【题型】解答题　【知识点】解析几何　【难度】hard
已知椭圆 \(\Gamma: \frac{x^2}{3} + \frac{y^2}{4} = 1\)，点 \(A(\sqrt{3},2)\)，\(B(\sqrt{3},-2)\)，点 \(M\)、\(N\)、\(P\) 是椭圆上的三个动点.

(1) 若 \(\overrightarrow{OP} = \alpha\overrightarrow{OA} + \beta\overrightarrow{OB}\)，求 \(\alpha^2 + \beta^2\) 的值；

(2) 已知 \(k_{OM} \cdot k_{ON} = k_{OA} \cdot k_{OB}\)，若 \(\overrightarrow{OP} = m\overrightarrow{OM} + n\overrightarrow{ON}\)，求 \(m + n\) 的取值范围；

(3) 已知 \(k_{PM} \cdot k_{PN} = k_{OA} \cdot k_{OB}\)，请研究 \(\triangle PMN\) 面积的最大值.
【解答】
【答案】(1) \(\frac{1}{2}\).

(2) \([-\sqrt{2},\sqrt{2}]\)

(3) \(2\sqrt{3}\)

【知识点】根据方程表示椭圆求参数的范围、椭圆中三角形（四边形）的面积、根据韦达定理求参数、求椭圆的切线方程

【分析】(1) 由 \(\overrightarrow{OP} = \alpha\overrightarrow{OA} + \beta\overrightarrow{OB}\)，得到 \(P(\sqrt{3}(\alpha + \beta), 2(\alpha - \beta))\) 代入椭圆方程求解.

(2) 设 \(M(x_1,y_1)\)，\(N(x_2,y_2)\)，由 \(k_{OM} \cdot k_{ON} = -\frac{4}{3}\)，得到 \(\frac{x_1x_2}{3} + \frac{y_1y_2}{4} = 0\)，再由 \(P(mx_1 + nx_2, my_1 + ny_2)\) 代入椭圆方程化简得到 \(m^2 + n^2 = 1\)，再利用基本不等式求解.

(3) 假设直线 \(MN\) 的斜率存在，设直线 \(MN\) 为 \(y = kx + t\)，代入椭圆方程，由 \(k_{PM} \cdot k_{PN} = -\frac{4}{3}\)，结合韦达定理，得到 \(t(t + kx_3 - y_3) = 0\)，由点 \(P\) 与点 \(M\)、\(N\) 不重合，得到 \(t = 0\). 然后求弦长 \(|MN|\) 和点 \(P\) 到直线 \(MN\) 的最大距离即可.

【详解】
(1) 解：因为 \(\overrightarrow{OP} = \alpha\overrightarrow{OA} + \beta\overrightarrow{OB}\)，

所以 \(P(\sqrt{3}(\alpha + \beta), 2(\alpha - \beta))\) 代入椭圆得
\[
(\alpha + \beta)^2 + (\alpha - \beta)^2 = 1,
\]
即 \(\alpha^2 + \beta^2 = \frac{1}{2}\).

(2) 设 \(M(x_1,y_1)\)，\(N(x_2,y_2)\)，由题意可知 \(k_{OM} \cdot k_{ON} = -\frac{4}{3}\)，则
\[
\frac{x_1x_2}{3} + \frac{y_1y_2}{4} = 0.
\]
又有 \(P(mx_1 + nx_2, my_1 + ny_2)\) 代入椭圆得
\[
\frac{(mx_1 + nx_2)^2}{3} + \frac{(my_1 + ny_2)^2}{4} = 1,
\]
化简得
\[
m^2\left(\frac{x_1^2}{3} + \frac{y_1^2}{4}\right) + n^2\left(\frac{x_2^2}{3} + \frac{y_2^2}{4}\right) + 2mn\left(\frac{x_1x_2}{3} + \frac{y_1y_2}{4}\right) = 1,
\]
所以 \(m^2 + n^2 = 1\).

因为 \((m + n)^2 \le 2(m^2 + n^2) = 2\)，所以 \(m + n \in [-\sqrt{2},\sqrt{2}]\).

(3) 如图所示：

假设直线 \(MN\) 的斜率存在，

设直线 \(MN\) 为 \(y = kx + t\)，\(M(x_1,y_1)\)，\(N(x_2,y_2)\)，\(P(x_3,y_3)\).

将 \(y = kx + t\) 代入椭圆得，
\[
(4 + 3k^2)x^2 + 6ktx + 3t^2 - 12 = 0,
\]
\[
\Delta = 48(4 + 3k^2 - t^2) > 0.
\]

由韦达定理得 \(x_1 + x_2 = -\frac{6kt}{4 + 3k^2}\)，\(x_1x_2 = \frac{3t^2 - 4}{4 + 3k^2}\)，则
\[
y_1 + y_2 = \frac{8t}{4 + 3k^2}, \quad y_1y_2 = \frac{4t^2 - 12k^2}{4 + 3k^2}.
\]

由题意可知，\(k_{PM} \cdot k_{PN} = -\frac{4}{3}\)，则
\[
\frac{(x_1 - x_3)(x_2 - x_3)}{3} + \frac{(y_1 - y_3)(y_2 - y_3)}{4} = 0,
\]
化简得
\[
\frac{x_1x_2}{3} - \frac{(x_1 + x_2)x_3}{3} + \frac{y_1y_2}{4} - \frac{(y_1 + y_2)y_3}{4} + 1 = 0.
\]

代入得
\[
(t^2 - 4) + 6tx_3 + (t^2 - 3k^2) - 2ty_3 + (4 + 3k^2) = 0,
\]
得 \(t(t + kx_3 - y_3) = 0\)，因为点 \(P\) 与点 \(M\)、\(N\) 不重合，所以 \(t = 0\).

所以
\[
|MN| = \sqrt{1 + k^2}|x_1 - x_2| = \sqrt{1 + k^2} \cdot \frac{4\sqrt{3}}{\sqrt{4 + 3k^2}},
\]

下面求点 \(P\) 到直线 \(MN\) 的最大距离:

设平行于直线 \(MN\) 的椭圆切线 \(l: y = kx + s\)，

将 \(y = kx + s\) 代入椭圆得 \((4 + 3k^2)x^2 + 6ksx + 3s^2 - 12 = 0\)，\(\Delta = 48(4 + 3k^2 - s^2) = 0\)，

即 \(|s| = \sqrt{4 + 3k^2}\)，切线 \(l\) 到直线 \(MN\) 的距离为
\[
\frac{|s|}{\sqrt{1 + k^2}} = \frac{\sqrt{4 + 3k^2}}{\sqrt{1 + k^2}}.
\]

当点 \(P\) 在这条切线 \(l\) 上时，点 \(P\) 到直线 \(MN\) 的距离最大，
\[
d = \frac{\sqrt{4 + 3k^2}}{\sqrt{1 + k^2}}.
\]

所以 \(\triangle PMN\) 面积的最大值
\[
S = \frac{1}{2}d|MN| = \frac{1}{2} \cdot 2\sqrt{3} = 2\sqrt{3}.
\]

若直线 \(MN\) 的斜率不存在，则 \(M(x_1,y_1)\)，\(N(x_1,-y_1)\)，\(P(x_3,y_3)\).

由 \(k_{PM} \cdot k_{PN} = -\frac{4}{3}\)，得到
\[
\frac{x_1^2}{3} - \frac{2x_1x_3}{3} - \frac{y_1^2}{4} + 1 = 0,
\]
化简得 \(x_1(x_1 - x_3) = 0\)，所以 \(x_1 = 0\).

所以直线 \(MN: x = 0\).

所以 \(|MN| = 4\)，且当点 \(P(\pm\sqrt{3},0)\) 时，点 \(P\) 到直线 \(MN\) 的距离最大，\(d = \sqrt{3}\).

所以 \(\triangle PMN\) 面积的最大值 \(S = \frac{1}{2}d|MN| = 2\sqrt{3}\).

综上所述：\(\triangle PMN\) 面积的最大值 \(S = \frac{1}{2}d|MN| = 2\sqrt{3}\).

【点睛】思路点睛：当直线 \(MN\) 的斜率存在时，设直线 \(MN\) 为 \(y = kx + t\)，与椭圆方程联立，根据 \(k_{PM} \cdot k_{PN} = -\frac{4}{3}\)，结合韦达定理得到 \(t(t + kx_3 - y_3) = 0\)，由点 \(P\) 与点 \(M\)、\(N\) 不重合，得到 \(t = 0\). 从而表示弦长 \(|MN|\)，再设平行于直线 \(MN\) 的椭圆切线 \(l: y = kx + s\)，当点 \(P\) 为切点时，点 \(P\) 到直线 \(MN\) 的距离最大而得解.

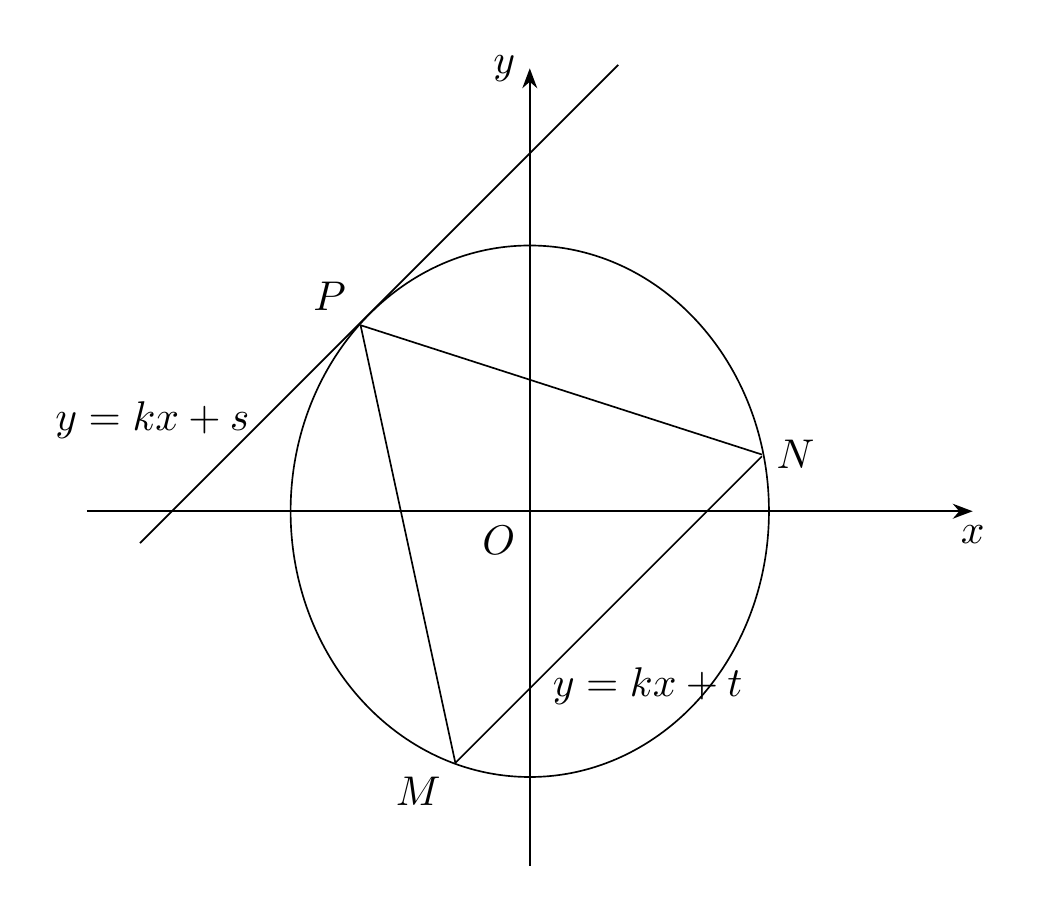